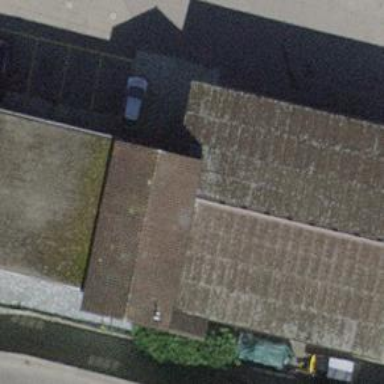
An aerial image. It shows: Car repair shop.